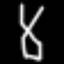
Label: hourglass